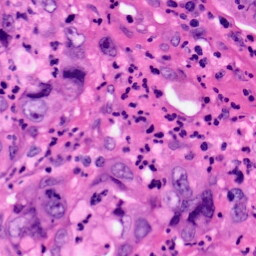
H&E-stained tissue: Pancreatic